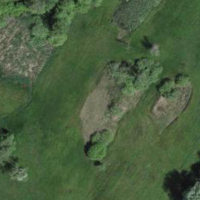
EUNIS habitat code: 25
Species observed at this site:
Apis mellifera